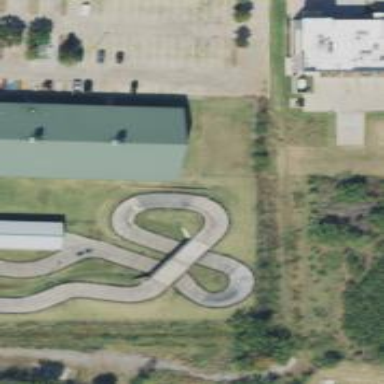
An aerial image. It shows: Karting raceway bridge.